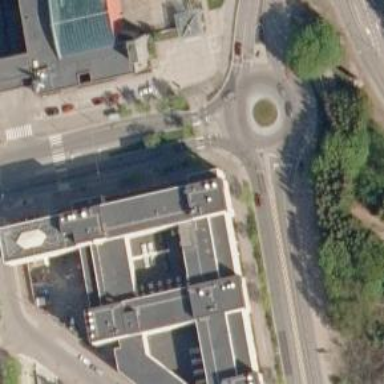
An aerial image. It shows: Footway.